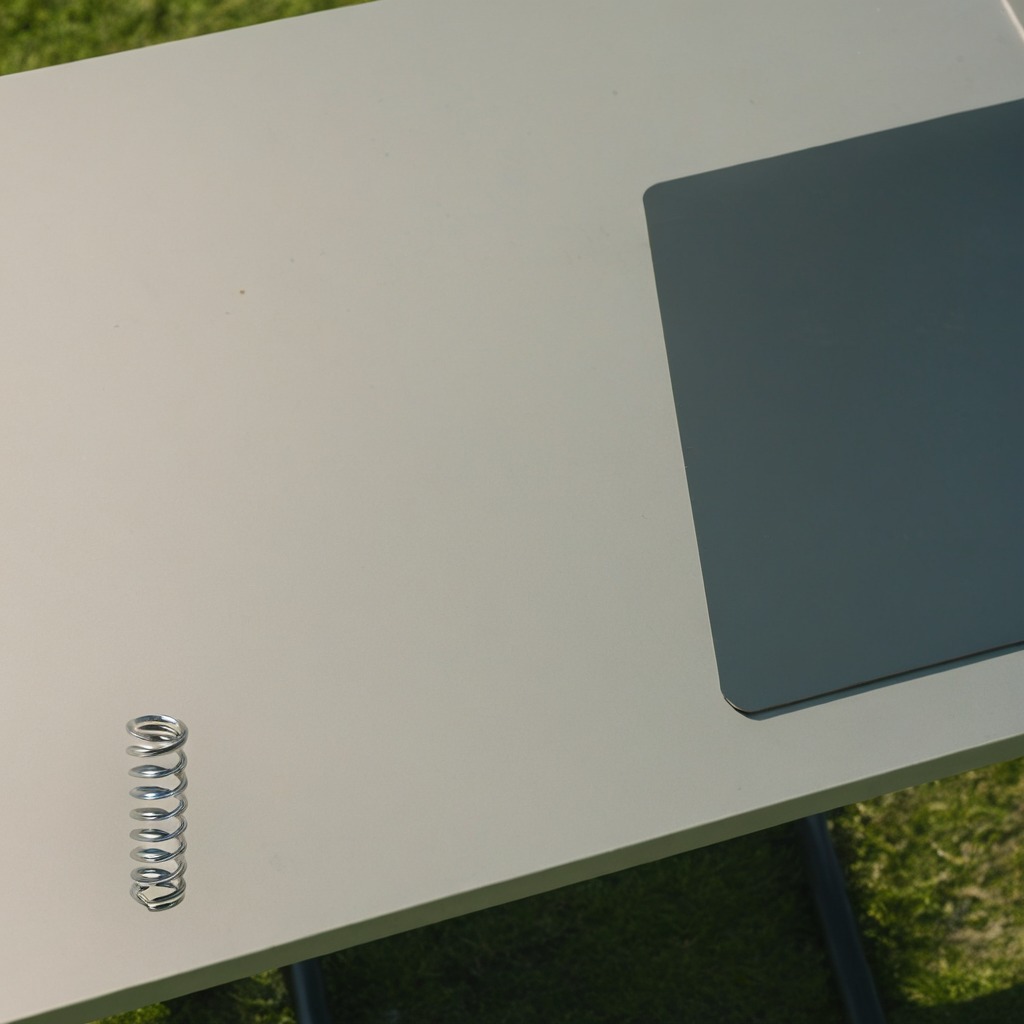
A coiled metal spring lies on the textured surface of the utility table.